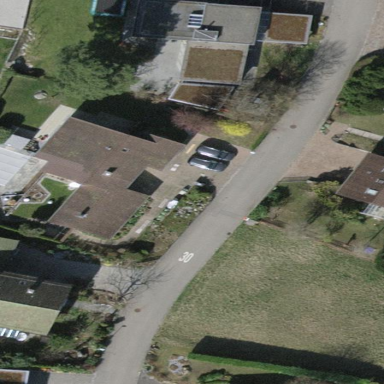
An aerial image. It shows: Detached building.